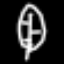
Label: leaf